Question: I have below plot my data is 2D array from range 0 to 10 but I want my plot's axis be between [0,1] how can I change the scale?
besides how can I upside down Y axis?
'''
mydata = np.zeros((10,10))
#fill mydata
im = plt.imshow(mydata,interpolation='bilinear', aspect='auto')
plt.colorbar(im, orientation='vertical')
plt.show()
'''

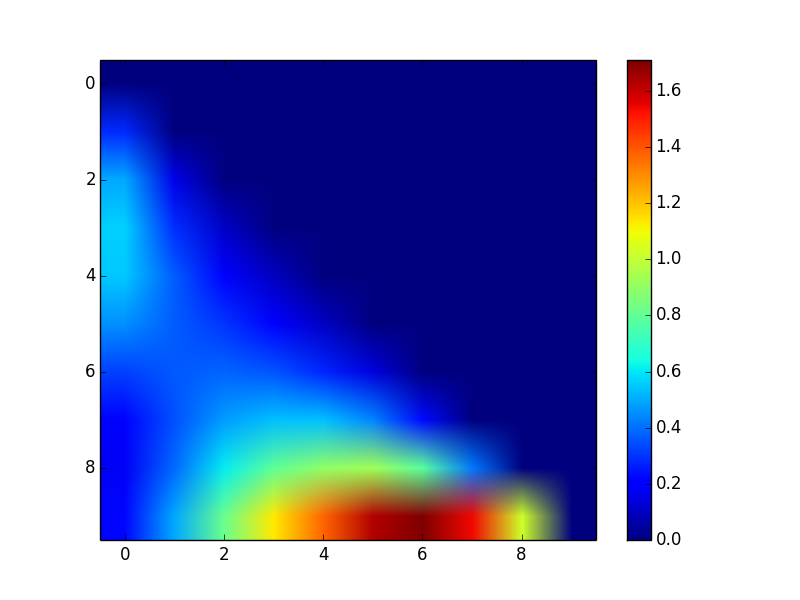
Answer: - 'extent''extent=(xmin, xmax, ymin, ymax)'- 'y-axis''origin='lower'''imshow'
---
'''
import numpy as np
import matplotlib.pyplot as plt
mydata = np.random.random((10,10))
im = plt.imshow(mydata,interpolation='bilinear', aspect='auto',
origin='lower', extent=[0, 1, 0, 1])
plt.colorbar(im, orientation='vertical')
plt.show()
'''

---
Another way to invert the yaxis is to call 'ax.invert_yaxis'. See <URL> for examples.